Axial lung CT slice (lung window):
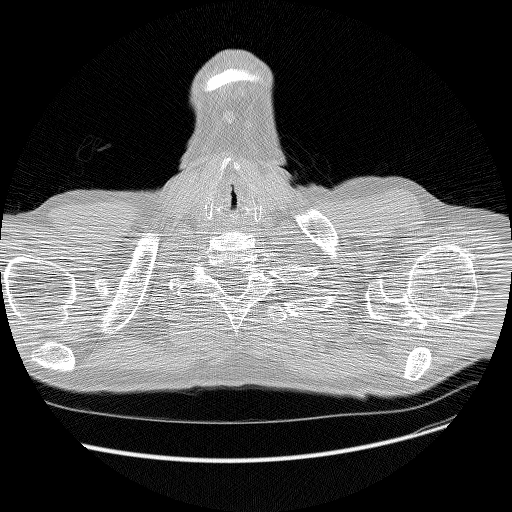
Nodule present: no